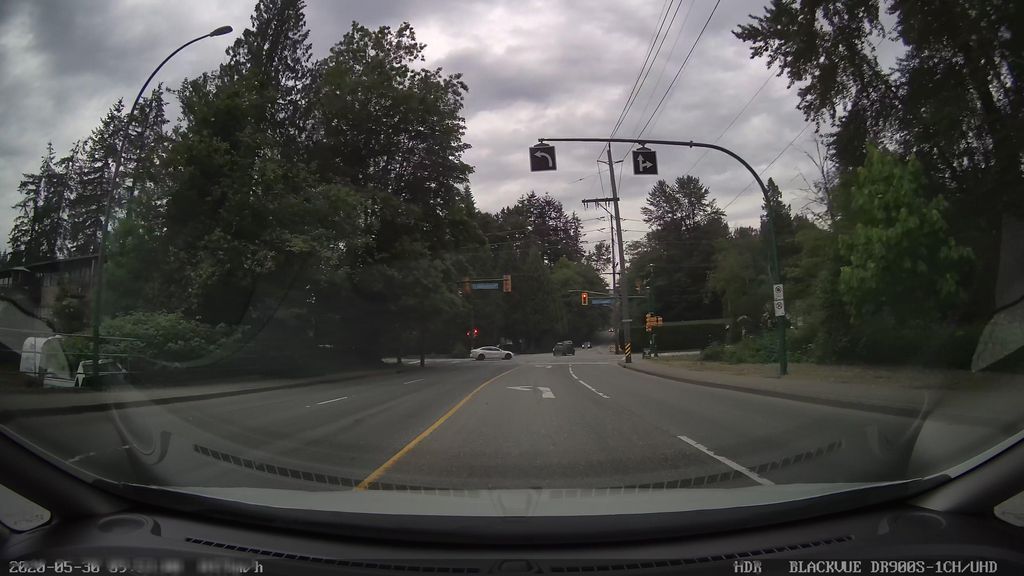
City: vancouver